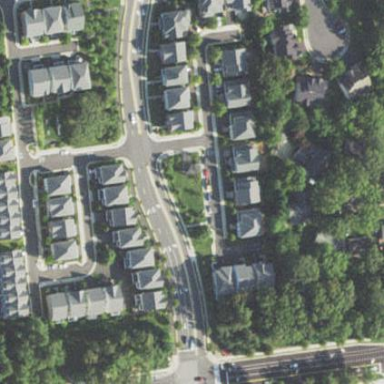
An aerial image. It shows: Residential area consisting of single-family homes.